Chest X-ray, PA view. Patient: 55 years old, sex M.
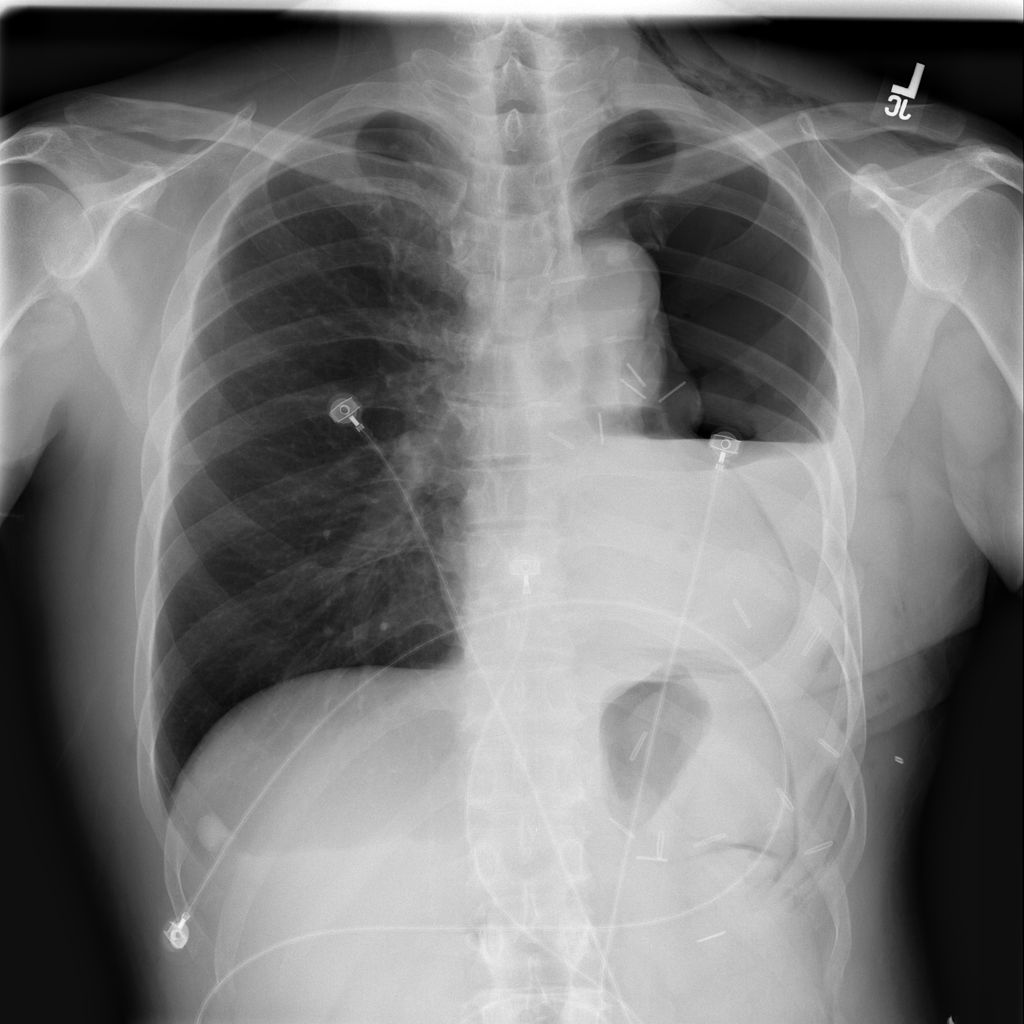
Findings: Emphysema